Question: Count the number of objects in the diagram.
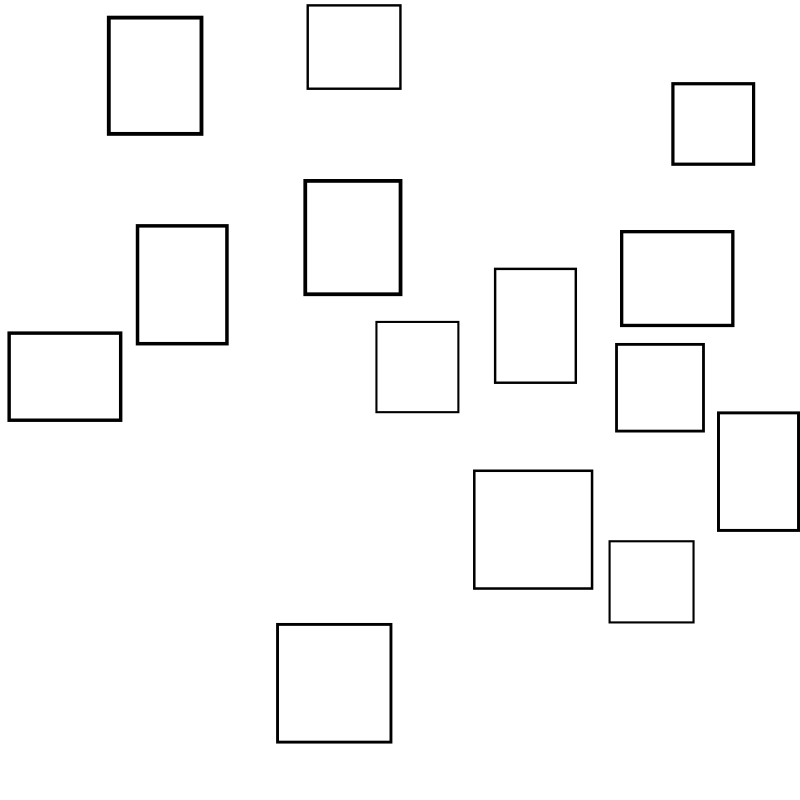
Answer: 14